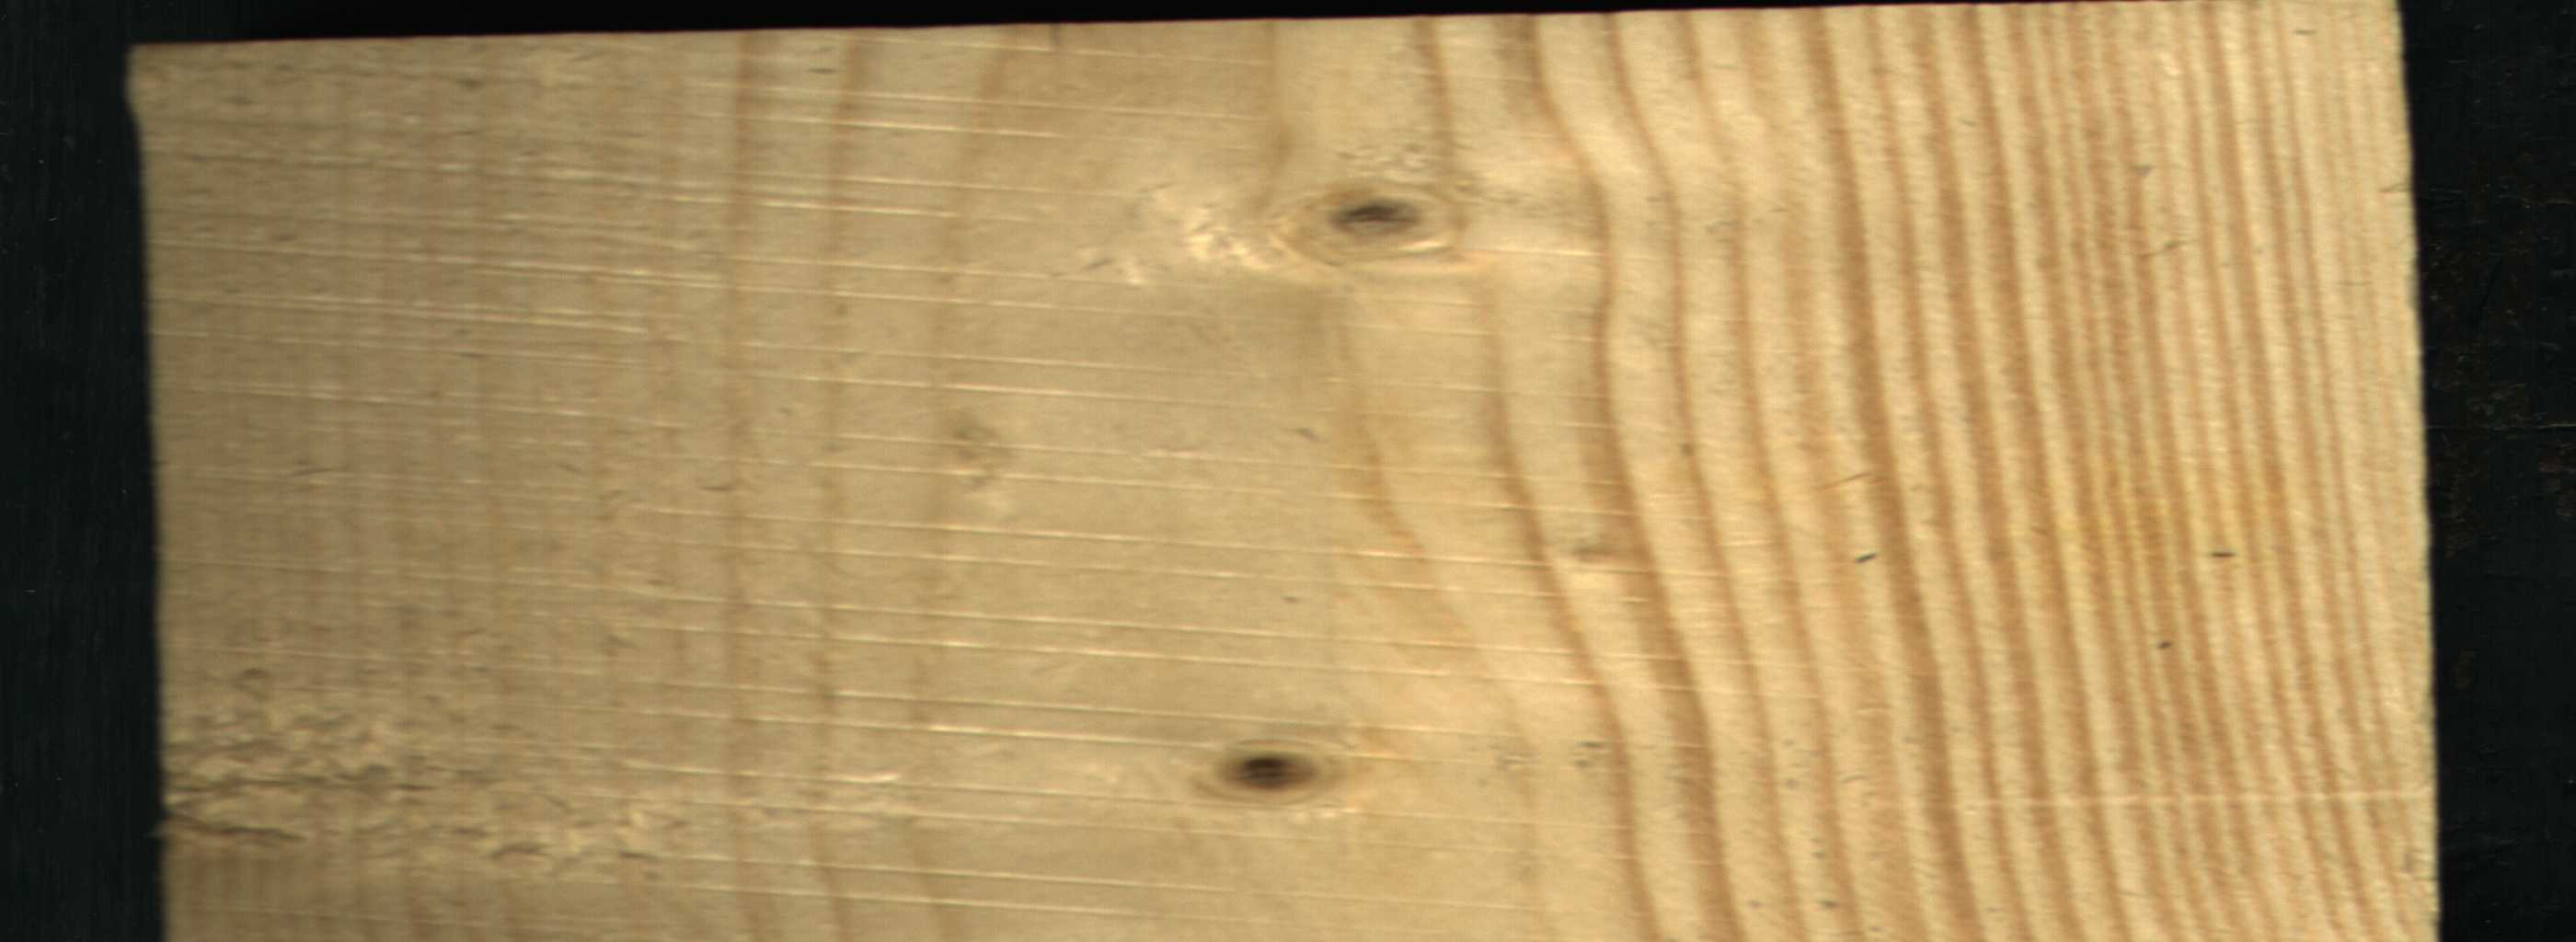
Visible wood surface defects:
Live_Knot
Live_Knot